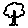
Label: tree